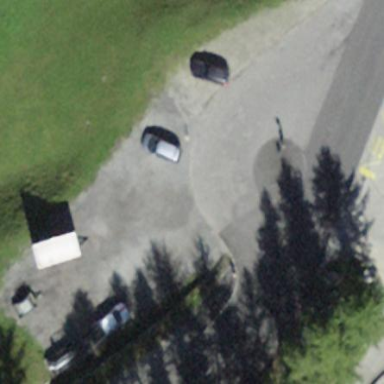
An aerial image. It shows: Parking area with surface.